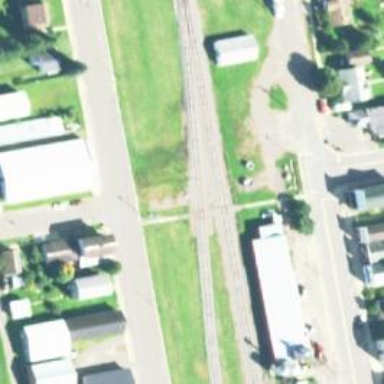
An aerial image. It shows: Railway crossing.